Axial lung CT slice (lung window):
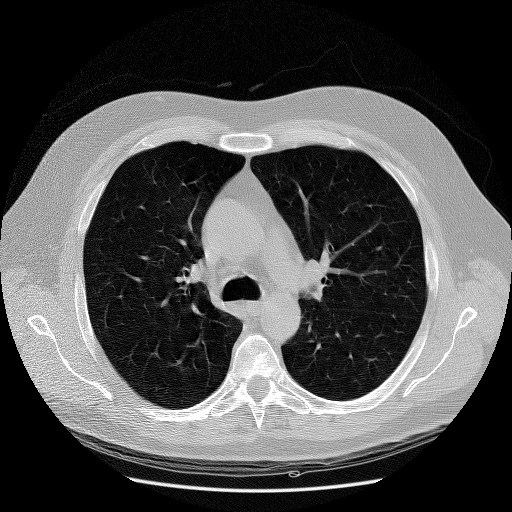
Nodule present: no